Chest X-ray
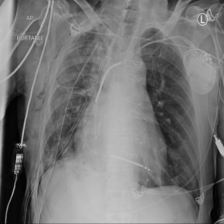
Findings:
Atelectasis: negative
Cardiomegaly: negative
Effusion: negative
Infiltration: negative
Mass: negative
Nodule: negative
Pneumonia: negative
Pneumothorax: positive
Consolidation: negative
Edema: negative
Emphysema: positive
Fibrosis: negative
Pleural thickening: negative
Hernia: negative